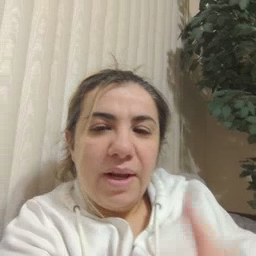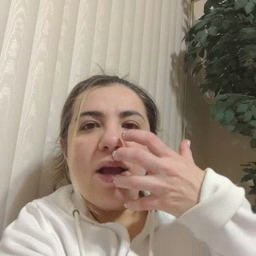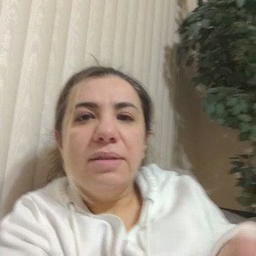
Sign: hot